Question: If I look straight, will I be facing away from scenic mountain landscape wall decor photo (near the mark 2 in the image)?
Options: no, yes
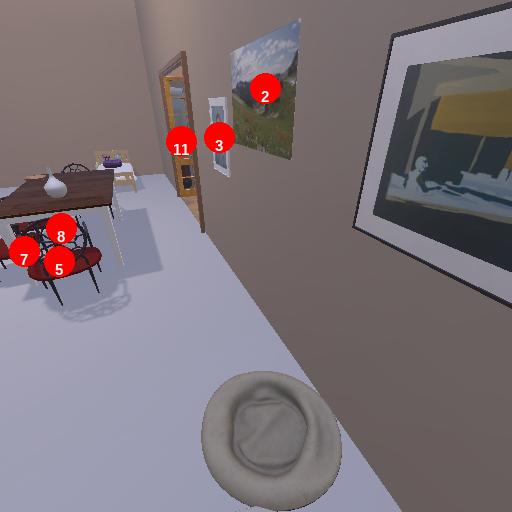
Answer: no